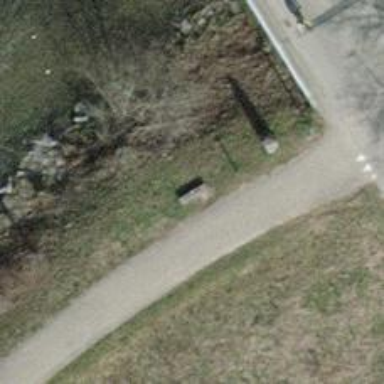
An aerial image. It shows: Brown bench in the vicinity.